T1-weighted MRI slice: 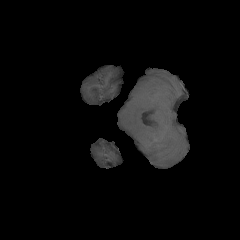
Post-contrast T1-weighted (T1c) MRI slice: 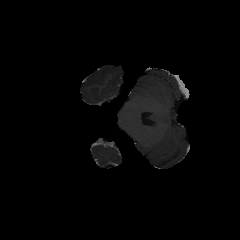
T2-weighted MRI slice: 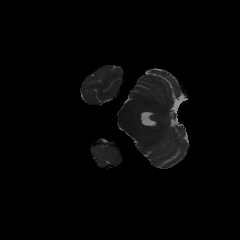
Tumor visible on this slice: no